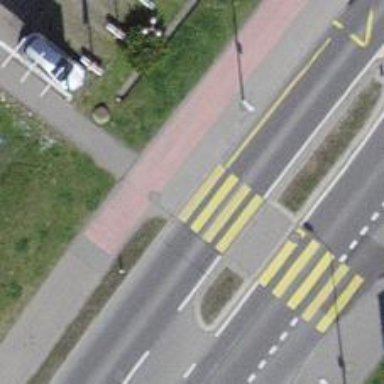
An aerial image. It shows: Kerb barrier.